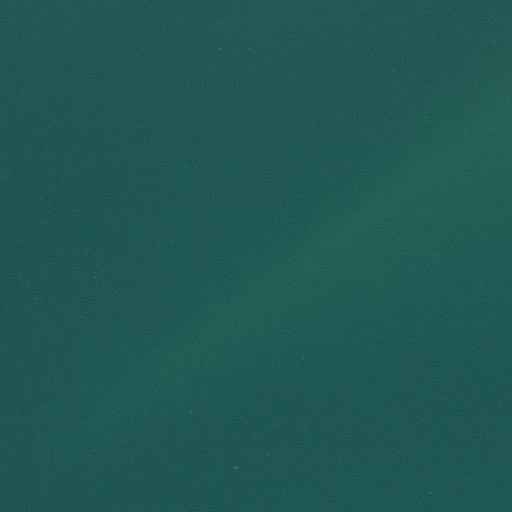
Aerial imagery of island in Georgia named Price Island (historical) containing only open water